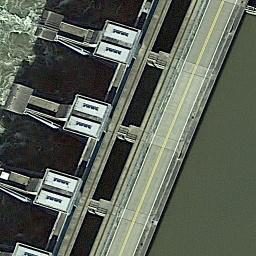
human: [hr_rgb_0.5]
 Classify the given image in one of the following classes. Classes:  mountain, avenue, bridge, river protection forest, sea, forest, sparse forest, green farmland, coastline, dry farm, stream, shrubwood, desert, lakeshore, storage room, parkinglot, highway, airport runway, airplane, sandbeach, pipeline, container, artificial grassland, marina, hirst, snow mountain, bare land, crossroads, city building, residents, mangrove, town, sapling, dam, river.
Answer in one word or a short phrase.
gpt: dam